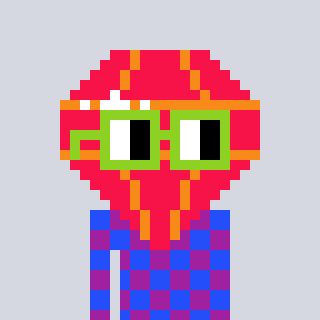
a pixel art character with square light green glasses, a red diamond-shaped head and a magenta-colored body on a cool background